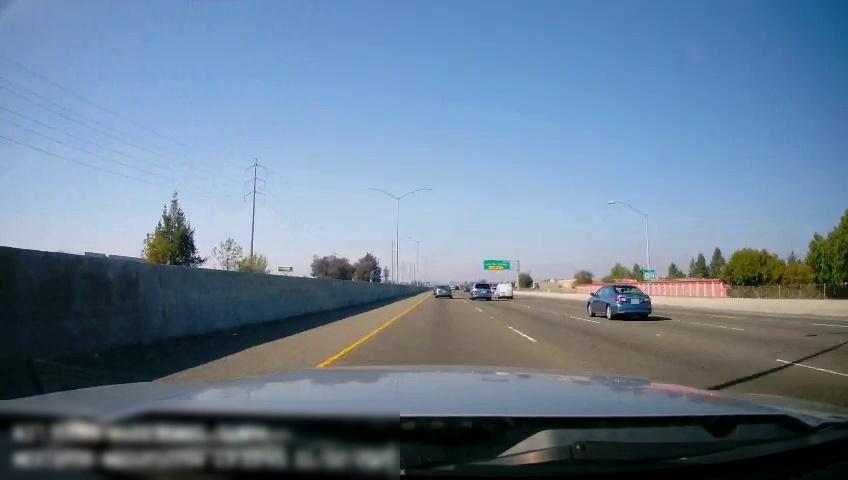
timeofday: Day
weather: Sunny
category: Drivable Space
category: Vehicles | Car
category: Vehicles | Truck
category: Vehicles | SUV
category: Vehicles | Car
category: Lanes | Current Lane
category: Lanes | Current Lane
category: Lanes | Alternate Lane
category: Lanes | Alternate Lane
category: Lanes | Alternate Lane
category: Traffic | Signs